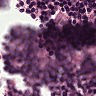
Metastatic tissue present: no